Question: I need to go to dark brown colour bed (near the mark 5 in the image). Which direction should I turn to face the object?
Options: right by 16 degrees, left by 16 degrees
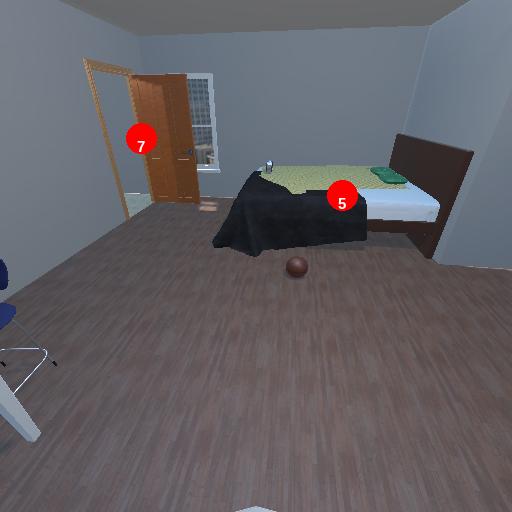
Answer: right by 16 degrees